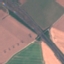
Label: Highway